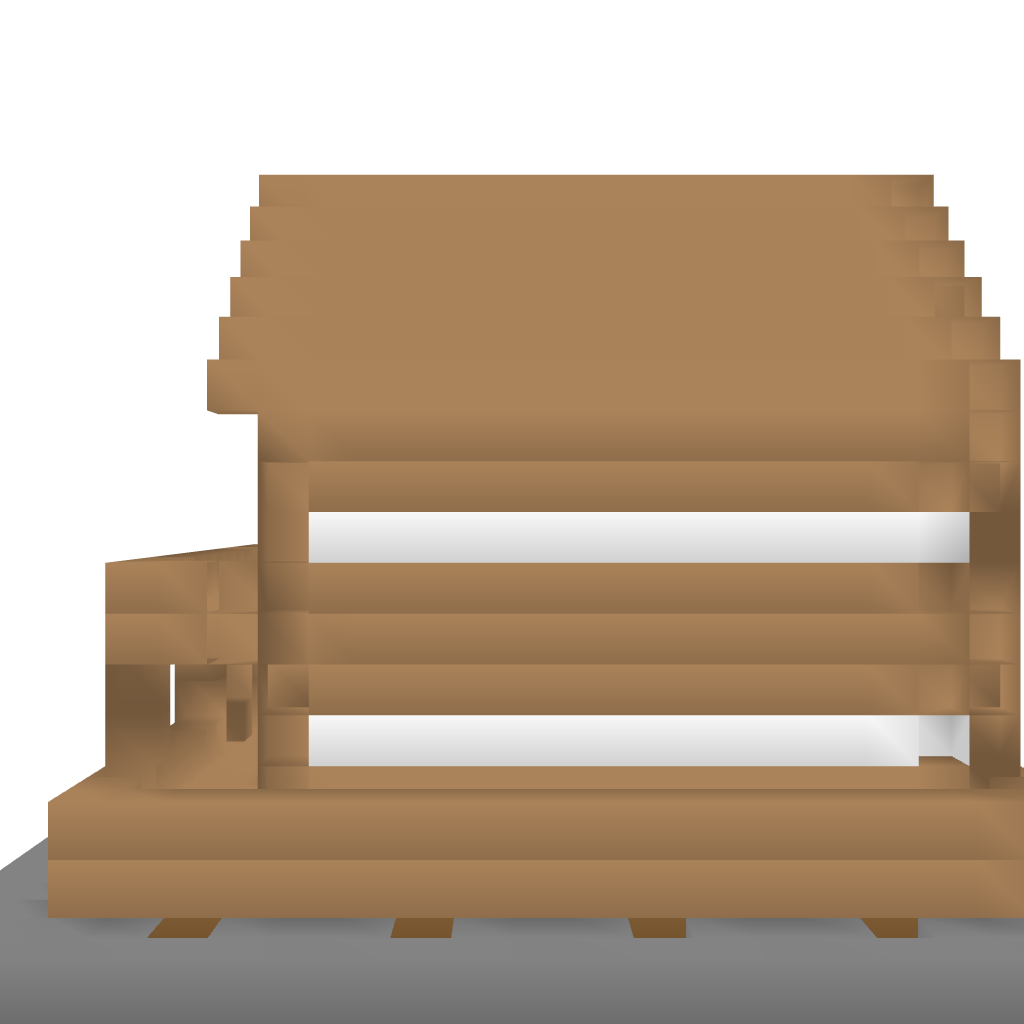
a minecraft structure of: Two story house good quality